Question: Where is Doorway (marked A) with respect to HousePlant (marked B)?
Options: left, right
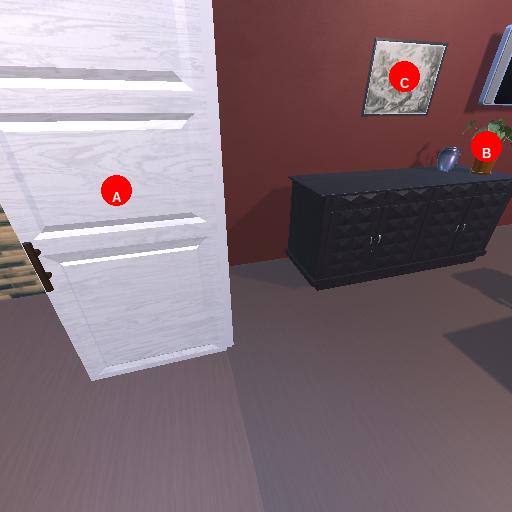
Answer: left